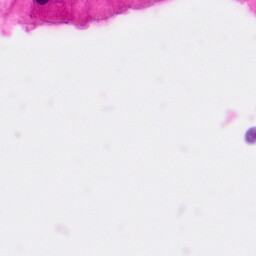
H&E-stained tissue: Pancreatic